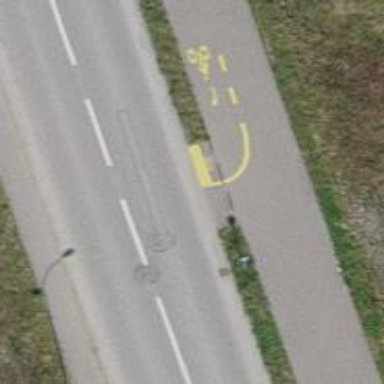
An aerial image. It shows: Asphalt cycleway.